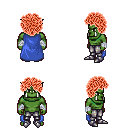
a pixel art fantasy rpg character, male body template, orc, green skin, blue cape, metal pants, red curly afro hairstyle, white cloth bandages, metal boots, four views (front, back, left, right), 2x2 character sprite sheet, small pixel art, hard edges, no anti-aliasing